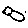
Label: bird